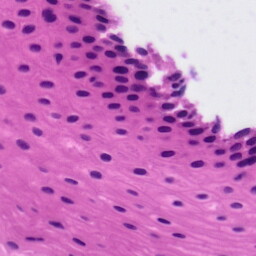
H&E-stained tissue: Tonsil